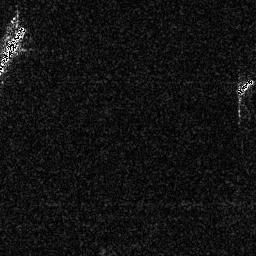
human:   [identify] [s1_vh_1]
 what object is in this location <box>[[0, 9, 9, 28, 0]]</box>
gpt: <ref>1 medium ship at the top left</ref>